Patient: sex M, age 71
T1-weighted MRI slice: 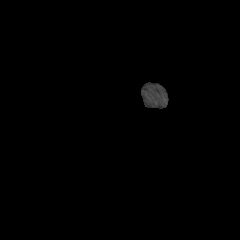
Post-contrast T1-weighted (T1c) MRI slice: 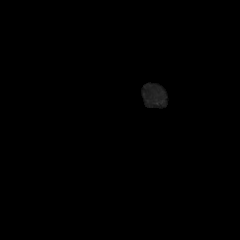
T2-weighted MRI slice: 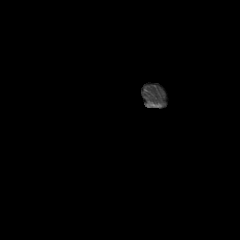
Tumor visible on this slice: no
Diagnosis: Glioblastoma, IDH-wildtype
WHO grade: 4